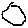
Label: hexagon